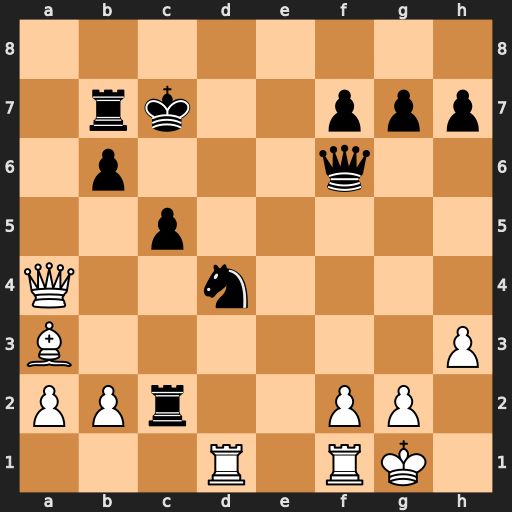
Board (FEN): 8/1rk2ppp/1p3q2/2p5/Q2n4/B6P/PPr2PP1/3R1RK1
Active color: w
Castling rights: -
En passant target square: -
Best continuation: Rxd4 Qxd4 Qxc2